Question: I'm trying to iterate through data objects for hours now, can I get assistance.
this what I have done so far.
'''
ngOnChanges(changes: SimpleChanges): void {
this.repos = this.APiService.getRepos(changes.keywords.currentValue)
.subscribe((res) => console.log(res))
console.log('target', this.repos)
}
'''
'''
<div>
<ul *ngFor="let repo of repos | keyvalue">
<li>{{repo.name}}</li>
</ul>
</div>
'''
Console:

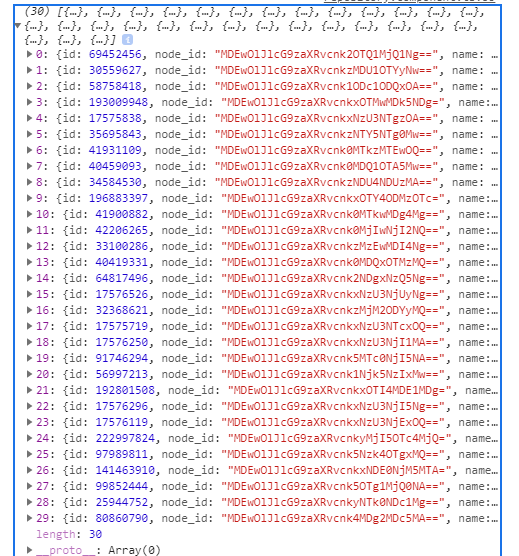
Answer: You need to set the repos in your subscription.
'''
ngOnChanges(changes: SimpleChanges) {
this.APiService
.getRepos(changes.keywords.currentValue)
.subscribe(res => this.repos = res);
}
'''